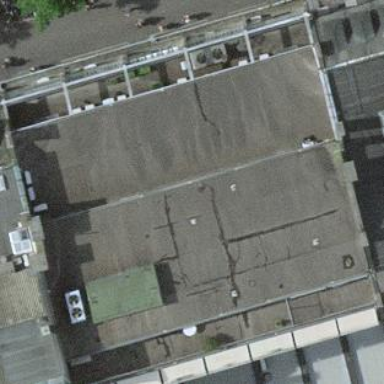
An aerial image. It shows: Building with flat grey roof.